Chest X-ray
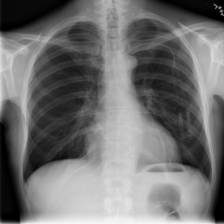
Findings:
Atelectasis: negative
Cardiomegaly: negative
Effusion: negative
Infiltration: negative
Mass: negative
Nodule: negative
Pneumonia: negative
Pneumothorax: negative
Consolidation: negative
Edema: negative
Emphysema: negative
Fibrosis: negative
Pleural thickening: negative
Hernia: negative